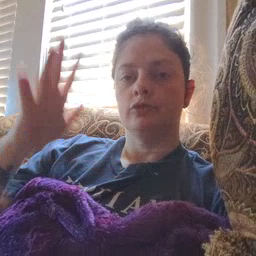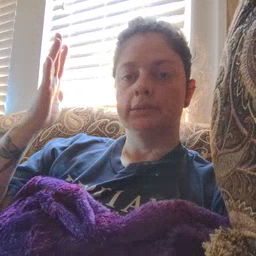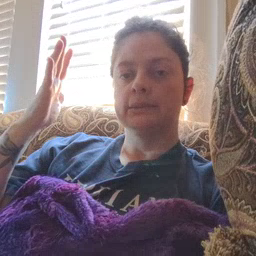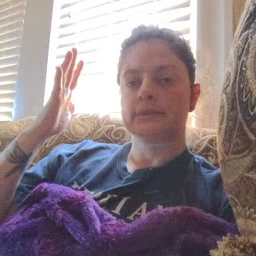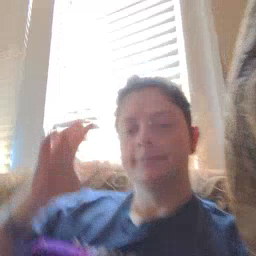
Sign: tree